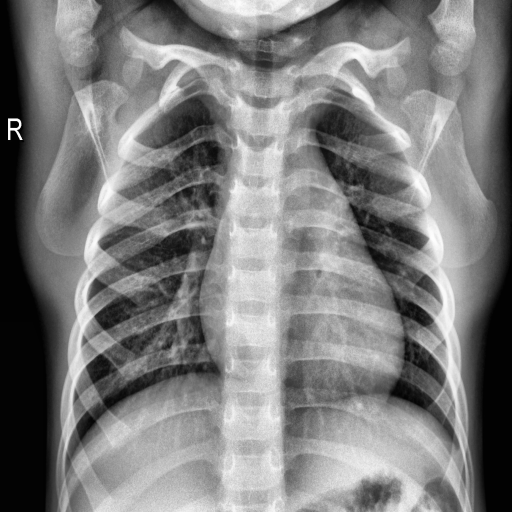
Finding: NORMAL